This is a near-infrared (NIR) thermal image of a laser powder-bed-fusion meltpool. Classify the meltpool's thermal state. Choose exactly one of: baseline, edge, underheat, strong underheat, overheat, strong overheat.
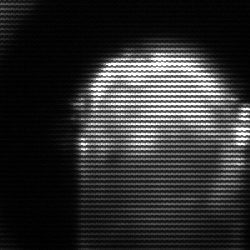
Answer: baseline